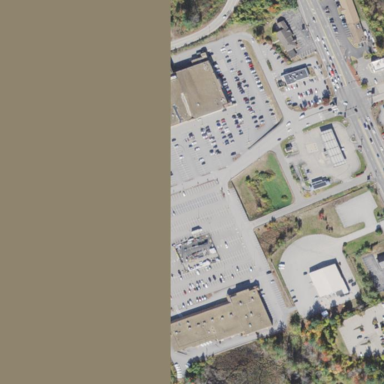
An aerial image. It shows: Retail area.